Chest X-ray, PA view. Patient: 46 years old, sex M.
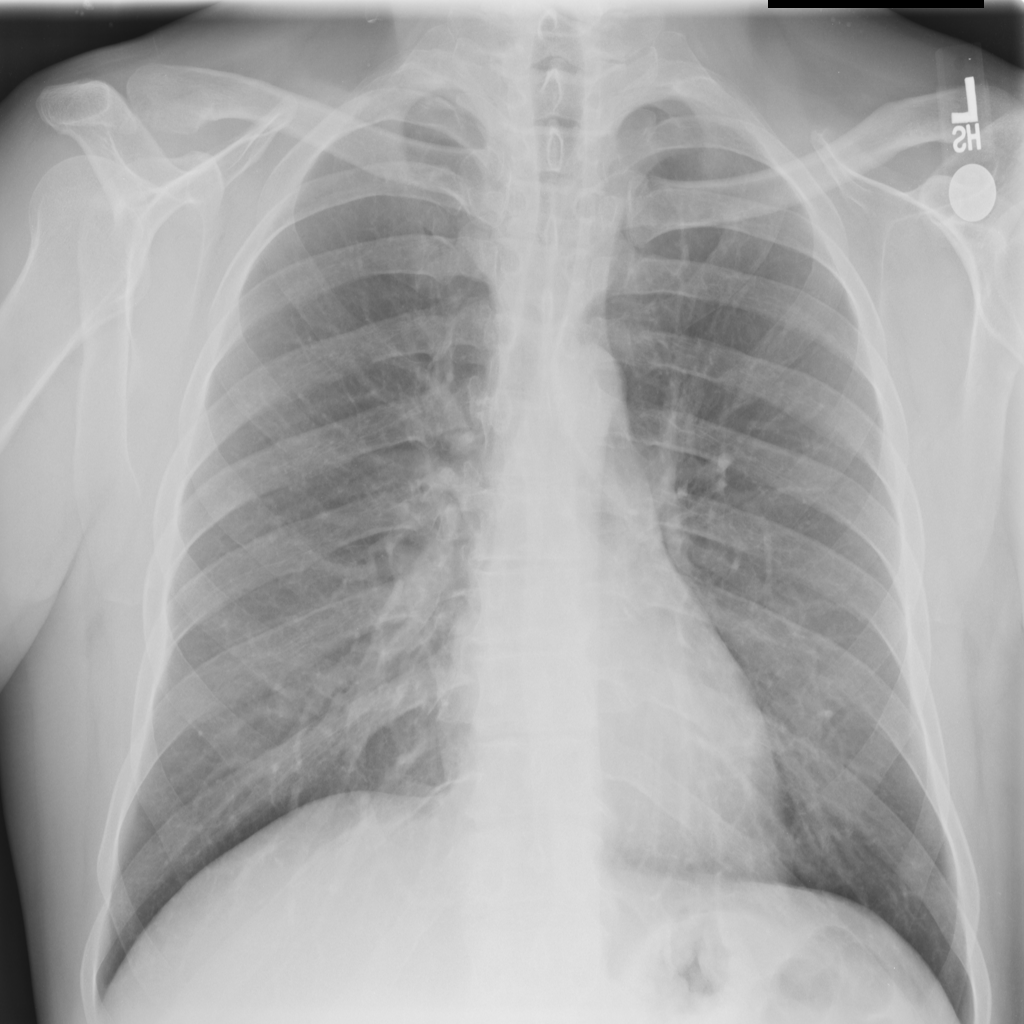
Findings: No Finding